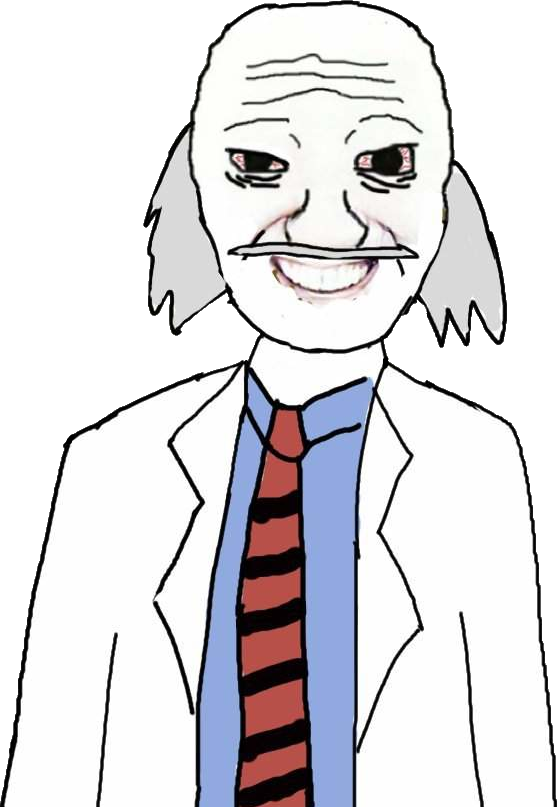
Label: 5_Coomer